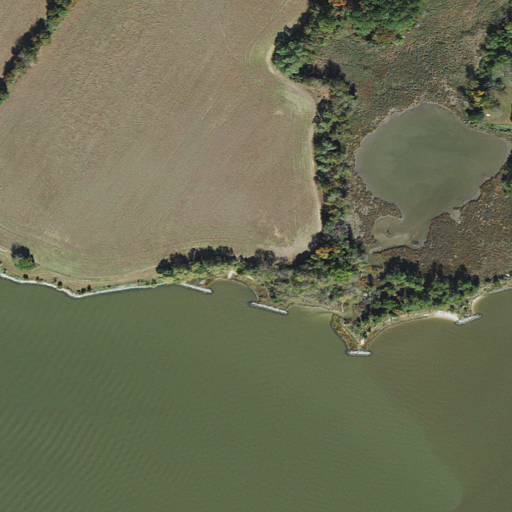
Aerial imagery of cape in Maryland named Chancellor Point containing open water, cultivated crops, herbaceous wetlands, and woody wetlands